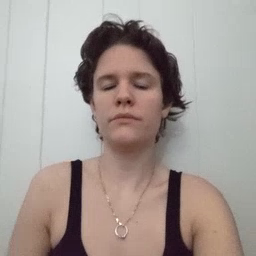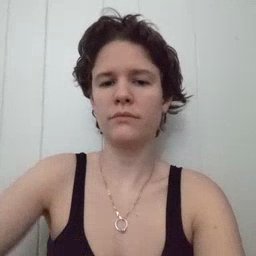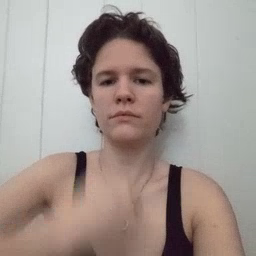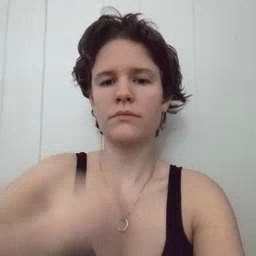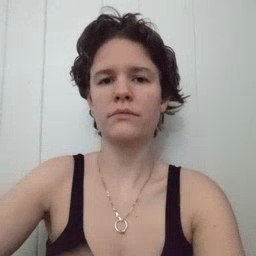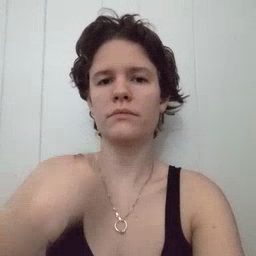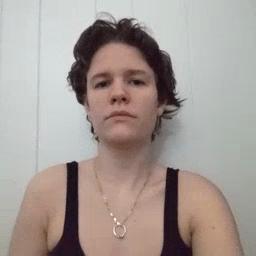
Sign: zipper